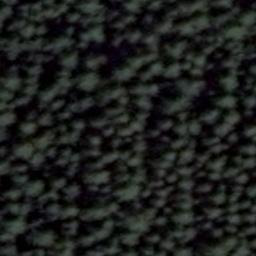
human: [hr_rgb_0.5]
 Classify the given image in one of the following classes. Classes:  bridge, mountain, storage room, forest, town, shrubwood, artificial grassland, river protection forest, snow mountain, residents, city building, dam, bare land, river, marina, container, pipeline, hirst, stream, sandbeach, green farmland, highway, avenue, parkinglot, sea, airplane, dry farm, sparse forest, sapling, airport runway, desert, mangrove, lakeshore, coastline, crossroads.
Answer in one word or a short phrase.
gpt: forest